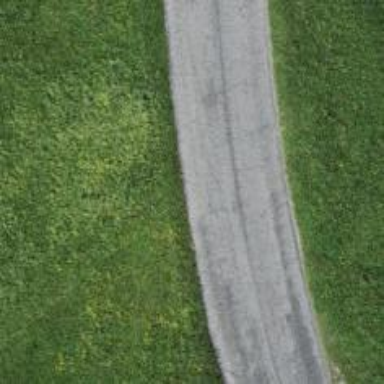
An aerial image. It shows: Asphalt road classified as tertiary.